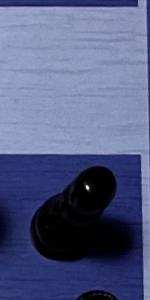
Label: Pawn_Black